Question: I currently have a working piece of code that rotates one point about another. The issue is that when the user inputs '90' I want that to be a rotation to the horizontal axis, where currently 90 degrees point down (vertical axis). Here's a diagram to clarify:

And here's the current code that I have:
'''
public static Point RotatePoint(Point pointToRotate, Point centerPoint, int angleInDegrees) {
double angleInRadians = angleInDegrees * (Math.PI / 180);
double cosTheta = Math.Cos(angleInRadians);
double sinTheta = Math.Sin(angleInRadians);
int x = (int)
(cosTheta * (pointToRotate.X - centerPoint.X) -
sinTheta * (pointToRotate.Y - centerPoint.Y) + centerPoint.X);
int y = (int)
(sinTheta * (pointToRotate.X - centerPoint.X) +
cosTheta * (pointToRotate.Y - centerPoint.Y) + centerPoint.Y);
}
'''
I've tried making y=x and vice versa, as well as trying to fudge the data on the way in, but no luck. Any help would be greatly appreciated!
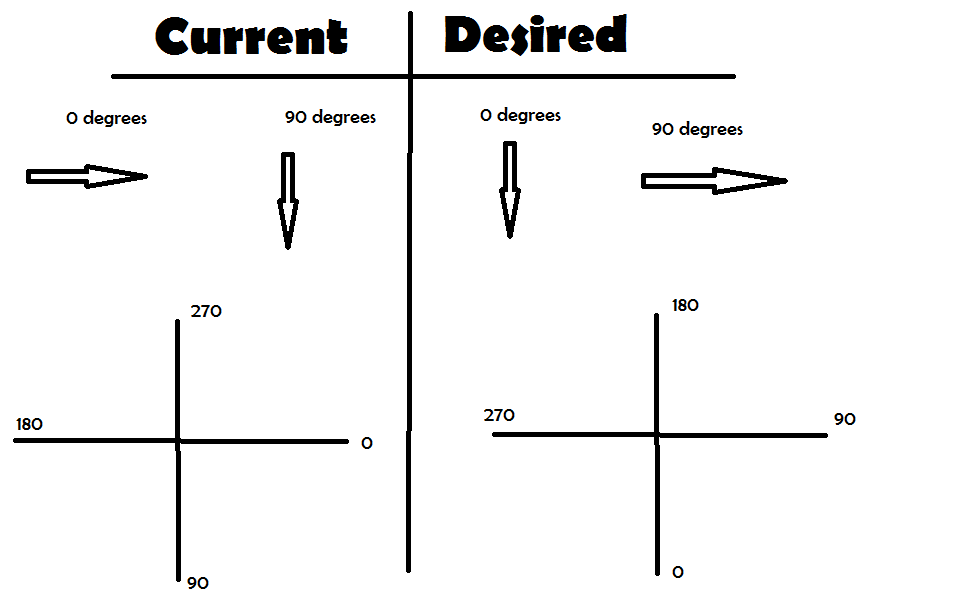
Answer: As said via comment, the calculations in the included function are fine: the rotated point is calculated as expected (negative angles imply clockwise rotation). What you are after is the definition of the rotated point based on a polar system of coordinates and this has to be done at a later stage. The system of reference depicted in "Desired" has a +90-degree gap with respect to the "default system of reference" and thus you just have to add +90 to the calculations peformed for such a system.
The angle you are after can be calculated by relying on the following functions:
'''
public static double angleFromPoint(Point inputPoint, Point centerPoint)
{
double varX1 = Math.Abs(inputPoint.X - centerPoint.X);
double varY1 = Math.Abs(inputPoint.Y - centerPoint.Y);
double outAngle = 180 * Math.Atan(varY1 / varX1) / Math.PI; //Angle from 0 to 90 which has to be updated on account of the quadrant it is in and the chosen syst
int curQuadrant = determineQuadrant(inputPoint, centerPoint);
//Modifications to account for the default system of reference
if (curQuadrant == 1)
{
outAngle = 180 - outAngle;
}
else if (curQuadrant == 3)
{
outAngle = 360 - outAngle;
}
else if (curQuadrant == 4)
{
outAngle = 180 + outAngle;
}
//Over-modification to account for the system of reference "Desired", +90 the default system of reference
outAngle = outAngle + 90;
if (outAngle > 360)
{
outAngle = outAngle - 360;
}
return outAngle;
}
//Moving clockwisely, the first quadrant is located between 180 and 90 degrees in the default system of reference
public static int determineQuadrant(Point inputPoint, Point centerPoint)
{
int curQuadrant = 0;
if (inputPoint.X < centerPoint.X && inputPoint.Y >= centerPoint.Y)
{
//Default system of reference -> 180 to 90
curQuadrant = 1;
}
else if (inputPoint.X >= centerPoint.X && inputPoint.Y >= centerPoint.Y)
{
//Default system of reference -> 90 to 0/360
curQuadrant = 2;
}
else if (inputPoint.X >= centerPoint.X && inputPoint.Y < centerPoint.Y)
{
//Default system of reference -> 0/360 to 270
curQuadrant = 3;
}
else if (inputPoint.X < centerPoint.X && inputPoint.Y < centerPoint.Y)
{
//Default system of reference -> 270 to 180
curQuadrant = 4;
}
return curQuadrant;
}
'''
There you can see a step-by-step, clear calculation based on the "default system of reference" and the subsequent transformation to the one you want. The calculations are based on ArcTangent (delivering just 0-90 angles) and updated on account of the given "quadrant" (based on the default system, that is, -90 the desired system); the calculated angle+90 delivers the result you want.
Thus you have to firstly calculate the coordinates for the rotated point and then the associated angle:
'''
Point rotatedPoint = RotatePoint(curPointnew, centerPoint, rotationAngle);
double angleRotatedPoint = angleFromPoint(rotatedPoint, centerPoint);
'''